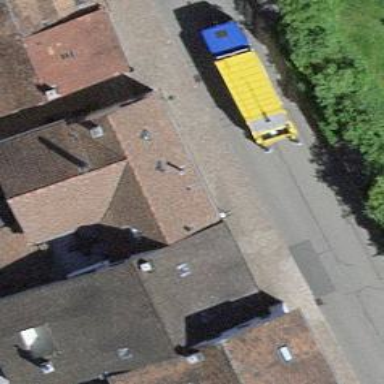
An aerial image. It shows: Part of building.